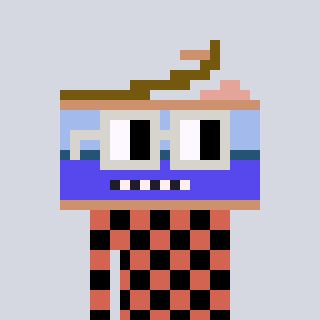
a pixel art character with square light gray glasses, a canned ham-shaped head and a peachy-colored body on a cool background